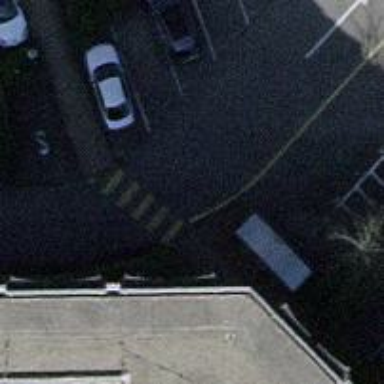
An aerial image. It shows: Zebra crossing on the road.